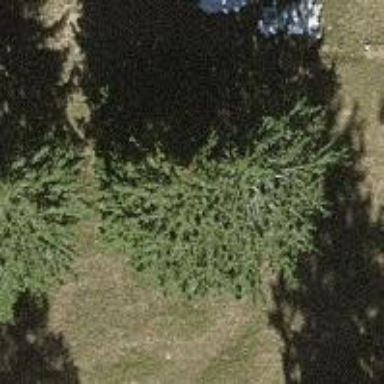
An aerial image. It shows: Single tag "natural: tree."